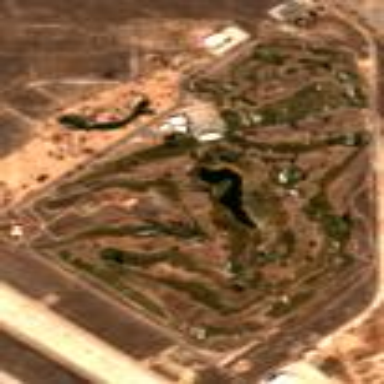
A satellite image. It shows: Golf course.